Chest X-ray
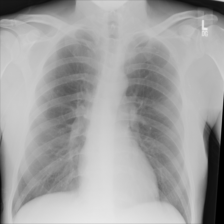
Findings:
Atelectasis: negative
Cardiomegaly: negative
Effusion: negative
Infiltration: negative
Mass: negative
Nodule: negative
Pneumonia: negative
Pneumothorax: negative
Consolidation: negative
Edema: negative
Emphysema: negative
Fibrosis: negative
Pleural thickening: negative
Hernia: negative